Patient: sex F, age 60
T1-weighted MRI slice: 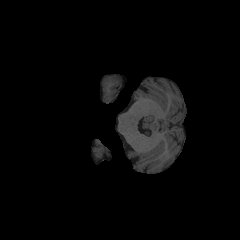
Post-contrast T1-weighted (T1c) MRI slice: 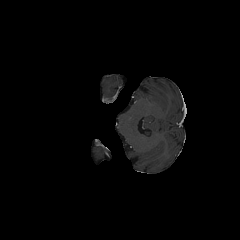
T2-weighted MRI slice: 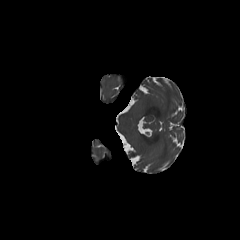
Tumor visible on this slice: no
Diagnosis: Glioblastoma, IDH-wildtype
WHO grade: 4